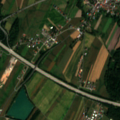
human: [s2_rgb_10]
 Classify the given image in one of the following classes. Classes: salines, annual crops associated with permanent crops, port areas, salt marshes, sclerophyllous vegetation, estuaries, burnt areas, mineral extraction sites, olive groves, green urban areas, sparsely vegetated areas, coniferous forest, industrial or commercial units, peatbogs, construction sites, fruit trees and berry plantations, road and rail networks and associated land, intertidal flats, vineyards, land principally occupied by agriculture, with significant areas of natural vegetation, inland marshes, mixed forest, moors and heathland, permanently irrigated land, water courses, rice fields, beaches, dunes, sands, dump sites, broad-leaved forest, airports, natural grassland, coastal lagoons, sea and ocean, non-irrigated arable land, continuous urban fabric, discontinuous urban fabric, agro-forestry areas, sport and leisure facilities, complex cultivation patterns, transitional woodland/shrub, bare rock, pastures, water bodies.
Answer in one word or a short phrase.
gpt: discontinuous urban fabric, non-irrigated arable land, land principally occupied by agriculture, with significant areas of natural vegetation, broad-leaved forest